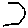
Label: hexagon